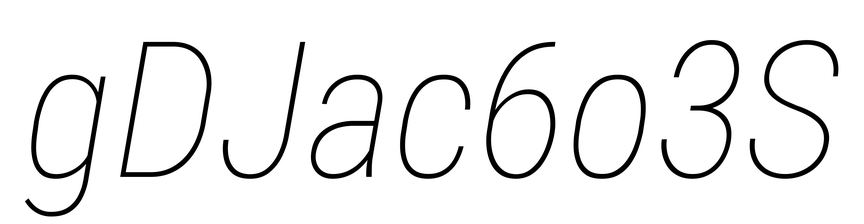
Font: Roboto-Italic_Condensed_Thin_Italic